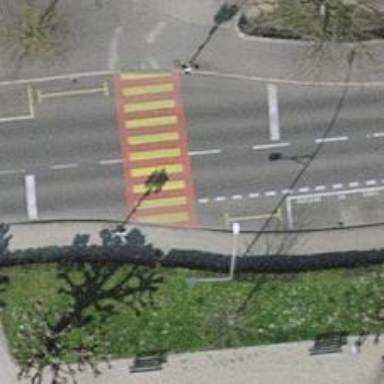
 equipped with pedestrian traffic signals."